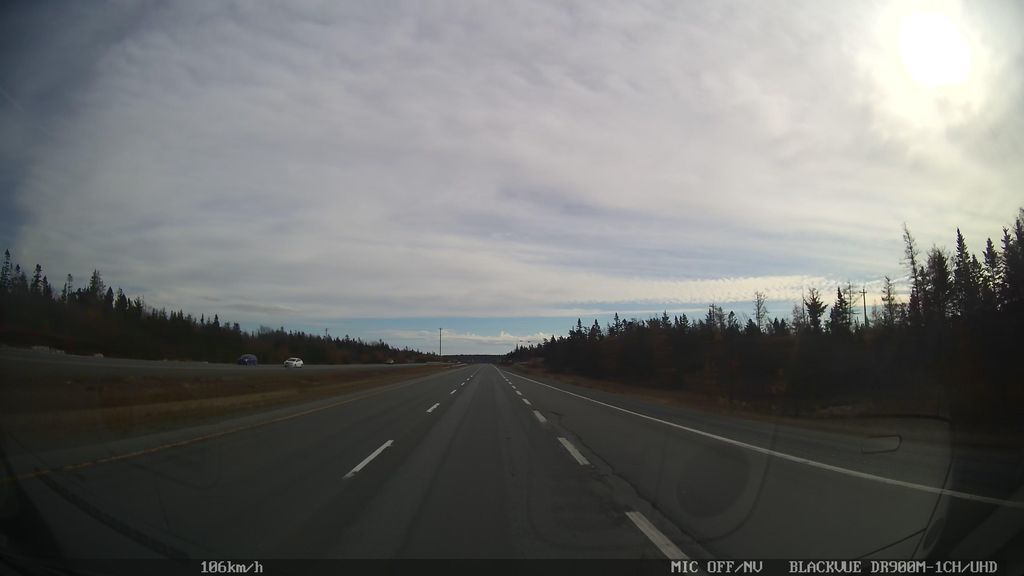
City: halifax